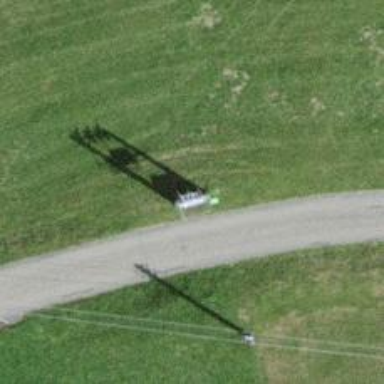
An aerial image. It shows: Distribution transformer on power pole.